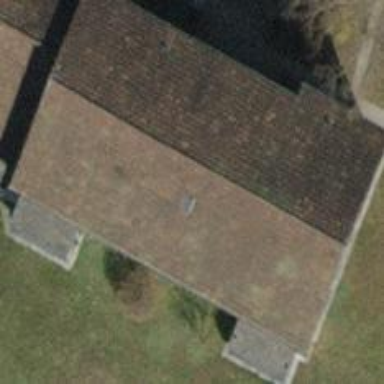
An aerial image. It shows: Pitched roof building.